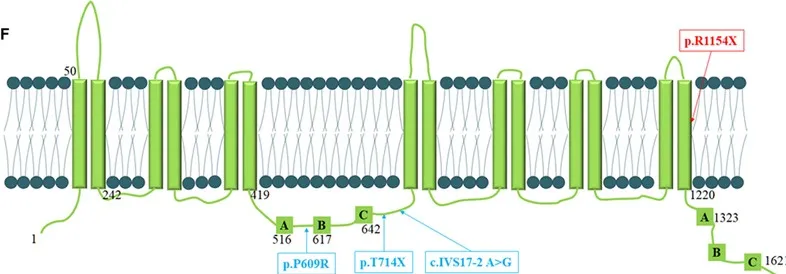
The clinical and genetic information of the family. (F) The structure of ABCA8 and the summary of reported mutations of ABCA8.
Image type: chart (chart)